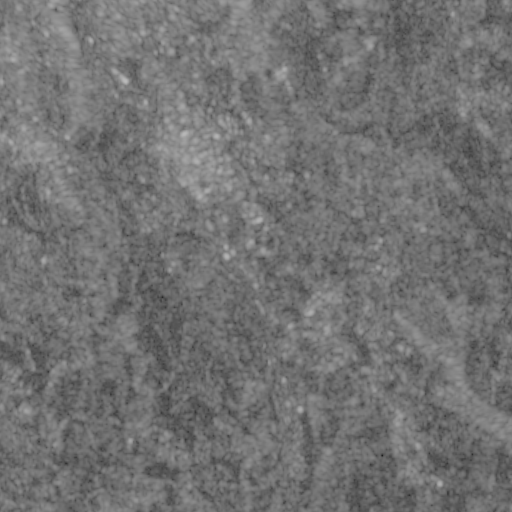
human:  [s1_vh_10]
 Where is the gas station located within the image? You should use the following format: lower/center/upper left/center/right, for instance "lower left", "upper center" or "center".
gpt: The gas station is located in the upper center of the image.
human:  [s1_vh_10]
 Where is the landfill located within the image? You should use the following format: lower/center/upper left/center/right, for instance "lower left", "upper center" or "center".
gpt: The landfill is located in the center of the image.
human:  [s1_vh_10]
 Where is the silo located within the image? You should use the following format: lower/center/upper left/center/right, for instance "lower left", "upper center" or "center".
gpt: The silo is located in the center right of the image.
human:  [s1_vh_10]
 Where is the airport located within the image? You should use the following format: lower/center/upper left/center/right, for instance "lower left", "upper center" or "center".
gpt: There is no airport in the image.

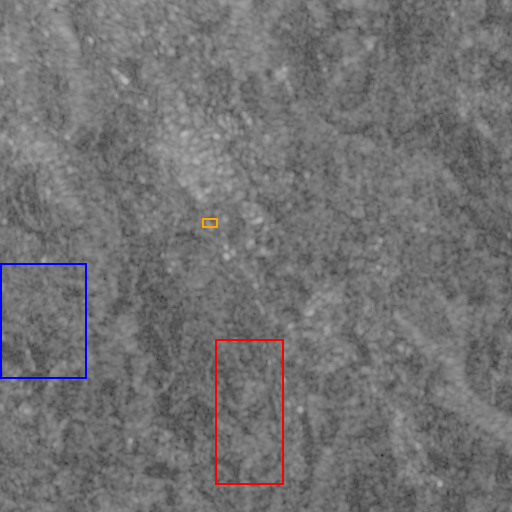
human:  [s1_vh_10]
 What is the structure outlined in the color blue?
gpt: The structure outlined in blue is a crop field.
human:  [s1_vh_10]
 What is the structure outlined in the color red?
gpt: The structure outlined in red is a park.
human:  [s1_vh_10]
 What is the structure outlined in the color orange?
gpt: The structure outlined in orange is a parking lot.
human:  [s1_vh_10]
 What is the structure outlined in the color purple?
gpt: There is no purple outline.